Question: how do I stop this box from stretching?
Here's the code and the result:
:
'''
.social {
padding-left: 1000px;
border: 5px inset black;
margin: 4px;
width: 100px;
}
'''
:
'''
<div class="social">
<p>Social</p>
</div>
'''
Result:

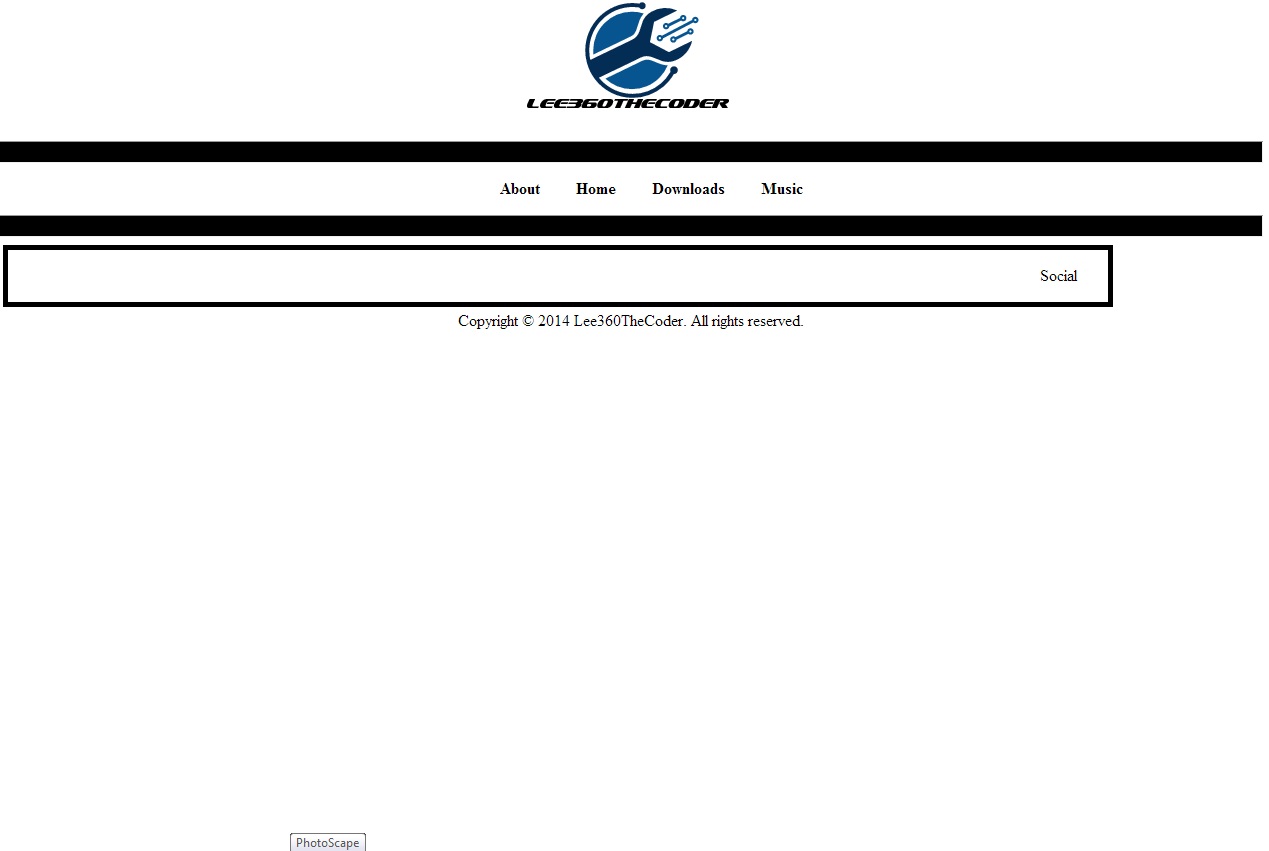
Answer: As commenters have pointed out, your 1000px padding is adding the space. That's what the padding property does - it adds padding.
If you want 'social' to live in a 100px left column (my guess looking at your styles), remember that you will need to float your column, set it as an inline block, or lay it out with either CSS tables or flexbox.